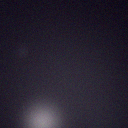
Screen state: off